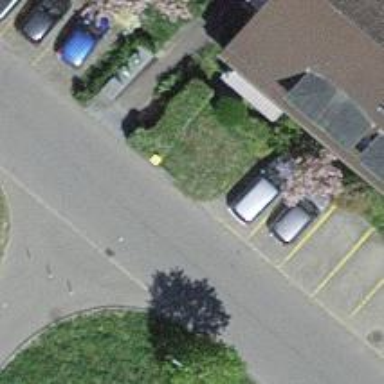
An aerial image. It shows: Post box is visible.